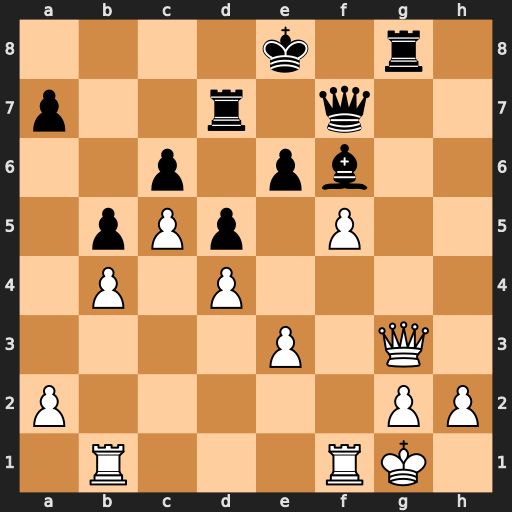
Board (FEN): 4k1r1/p2r1q2/2p1pb2/1pPp1P2/1P1P4/4P1Q1/P5PP/1R3RK1
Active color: w
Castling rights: -
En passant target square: -
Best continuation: fxe6 Qxe6 Rxf6 Rxg3 Rxe6+